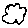
Label: cloud